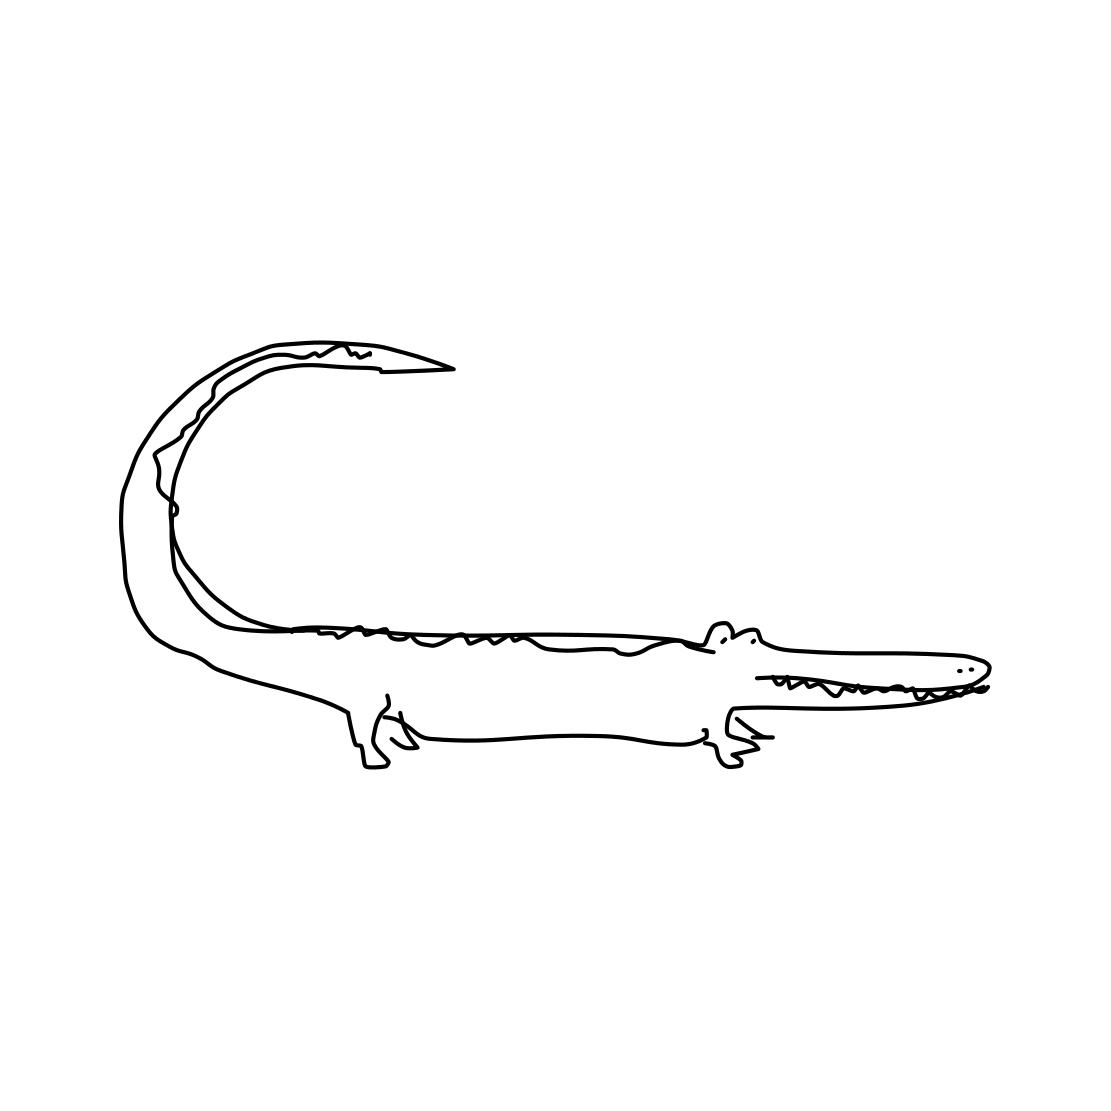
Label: crocodile